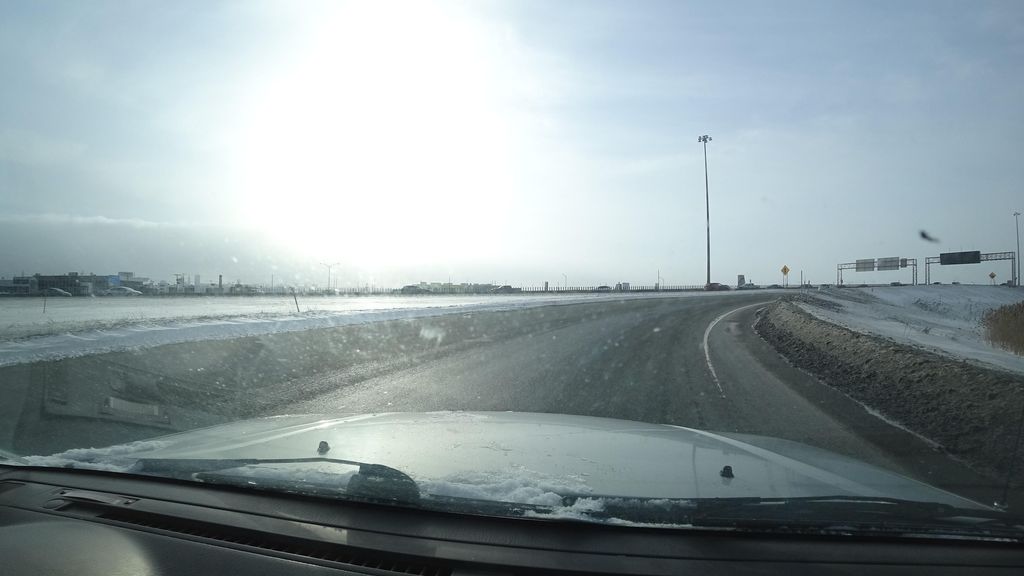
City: quebec_city